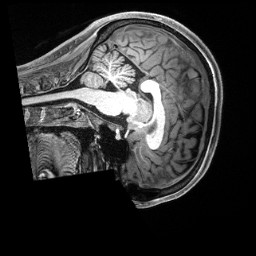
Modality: T1w
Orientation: sagittal
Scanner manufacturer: siemens
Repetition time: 2.5 s
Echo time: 0.00231 s